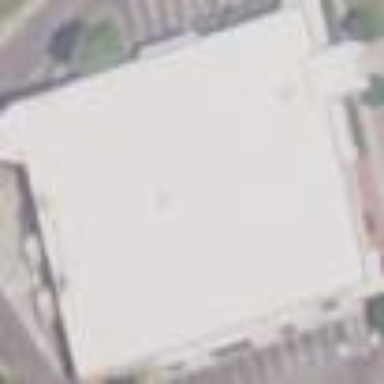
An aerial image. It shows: Building housing furniture shop.